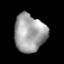
Tissue: lung
Cell type: Epithelial cells
Senescence score: 0.1793
Nuclear area (px): 1149
Mean DAPI intensity: 162.734